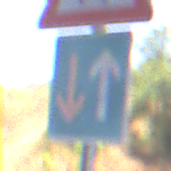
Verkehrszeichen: VorrangVorGegenverkehr
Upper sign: FussgaengerLinks
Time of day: Midday
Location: Roofed (Underpass)
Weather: Clear
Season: NotSpecified
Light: Natural